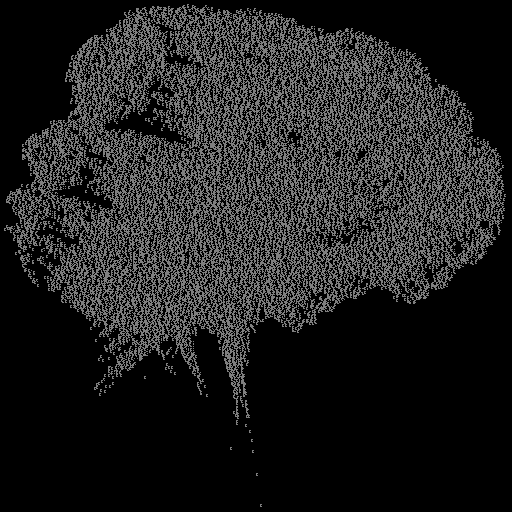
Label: broccoli